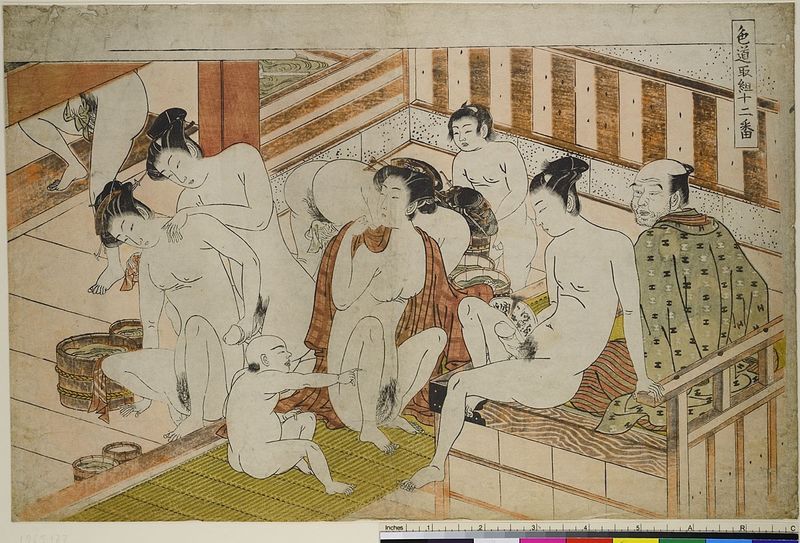
Titel: Im Bade, aus der Serie: Auseinandersetzungen mit den Wegen der Liebe
Künstler: Isoda Kory&#x16B;sai
Standort: Hamburg
Institution: Museum für Kunst und Gewerbe Hamburg
Schlagwörter: akt, mann, weiß, baden, frauen, grün, ocker, frau, holzschnitt, frauenakt, handtücher, bett, japanisch, scham, bad, waschen, schwarze haare, druckgraphik, druckgrafik, stich, zuber, zeit, farbholzschnitt, schwimmbad, nackte frauen, sauna, aktdarstellung, edo, weibliche, badehaus, reproduktionen, druckerzeugnisse, männliche, bäder, shunga